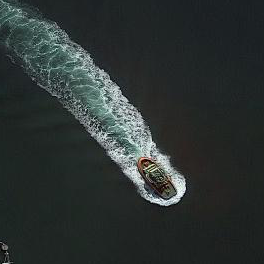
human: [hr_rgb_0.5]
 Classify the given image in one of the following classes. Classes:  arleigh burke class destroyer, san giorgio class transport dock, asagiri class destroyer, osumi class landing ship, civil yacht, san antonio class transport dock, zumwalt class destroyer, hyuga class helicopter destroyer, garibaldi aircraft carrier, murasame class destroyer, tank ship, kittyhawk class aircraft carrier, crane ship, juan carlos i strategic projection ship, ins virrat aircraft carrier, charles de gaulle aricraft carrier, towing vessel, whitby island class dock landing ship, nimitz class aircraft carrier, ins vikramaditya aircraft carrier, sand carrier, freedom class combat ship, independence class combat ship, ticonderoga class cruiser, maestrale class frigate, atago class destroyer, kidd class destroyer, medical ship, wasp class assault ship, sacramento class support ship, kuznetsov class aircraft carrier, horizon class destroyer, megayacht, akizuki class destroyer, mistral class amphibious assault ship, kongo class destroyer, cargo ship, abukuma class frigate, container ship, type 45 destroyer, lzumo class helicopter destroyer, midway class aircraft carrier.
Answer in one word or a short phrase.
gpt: Towing vessel